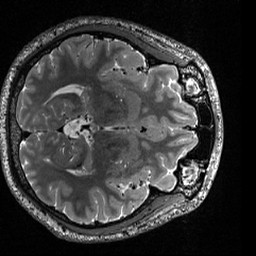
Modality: T2w
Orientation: axial
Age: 21
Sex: male
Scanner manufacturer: siemens
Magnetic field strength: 3 T
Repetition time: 3.2 s
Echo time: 0.56 s